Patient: sex F, age 67
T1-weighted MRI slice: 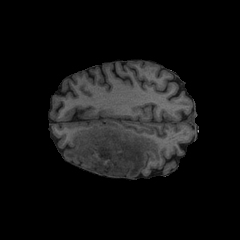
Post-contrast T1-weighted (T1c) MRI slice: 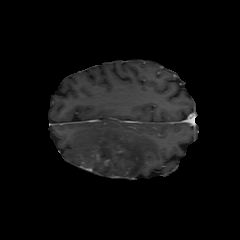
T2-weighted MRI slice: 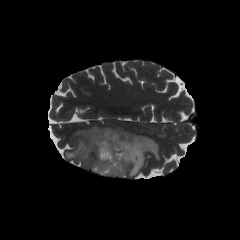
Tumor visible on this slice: yes
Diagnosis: Astrocytoma, IDH-mutant
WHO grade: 4